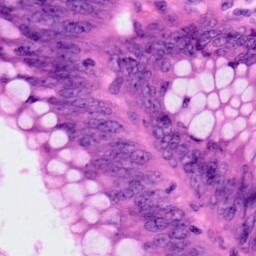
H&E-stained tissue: Colon